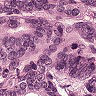
Metastatic tissue present: yes